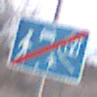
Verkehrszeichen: EndeVerkehrsberuhigterBereich
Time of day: SunriseSunset
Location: Outdoor (Nature)
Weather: Clear
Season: NotSpecified
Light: Natural